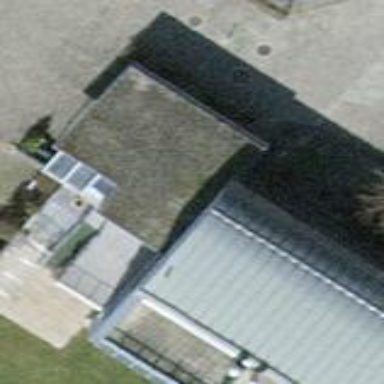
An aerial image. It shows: Terrace building.